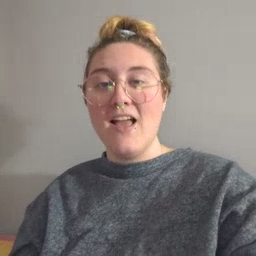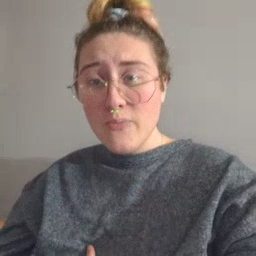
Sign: hungry